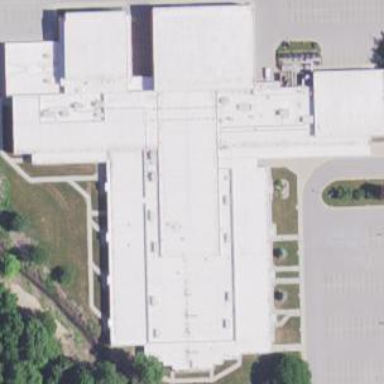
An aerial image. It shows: School building.